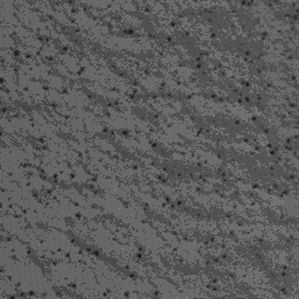
Label: frost